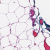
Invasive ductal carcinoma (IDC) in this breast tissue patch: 0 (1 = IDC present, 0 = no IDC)